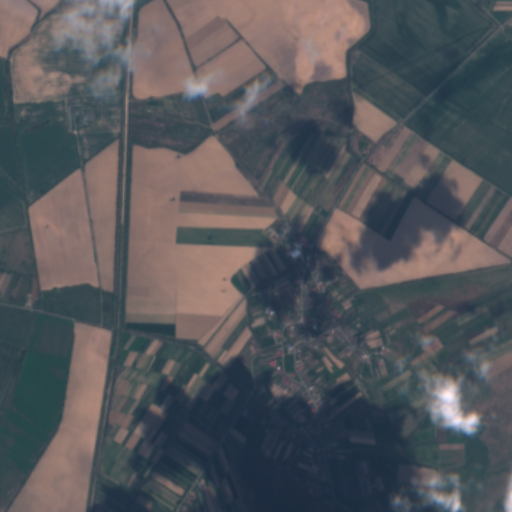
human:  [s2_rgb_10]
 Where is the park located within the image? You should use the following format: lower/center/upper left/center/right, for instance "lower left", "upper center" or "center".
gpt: The park is located in the lower right of the image.
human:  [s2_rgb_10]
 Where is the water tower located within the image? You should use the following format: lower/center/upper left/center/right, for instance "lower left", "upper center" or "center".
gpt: The water tower is located in the lower right of the image.
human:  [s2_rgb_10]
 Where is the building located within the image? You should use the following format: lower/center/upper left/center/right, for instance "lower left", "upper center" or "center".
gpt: There is no building in the image.